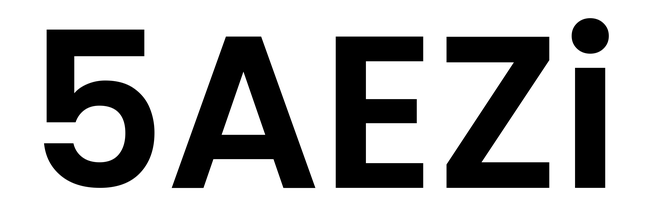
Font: Poppins-SemiBold